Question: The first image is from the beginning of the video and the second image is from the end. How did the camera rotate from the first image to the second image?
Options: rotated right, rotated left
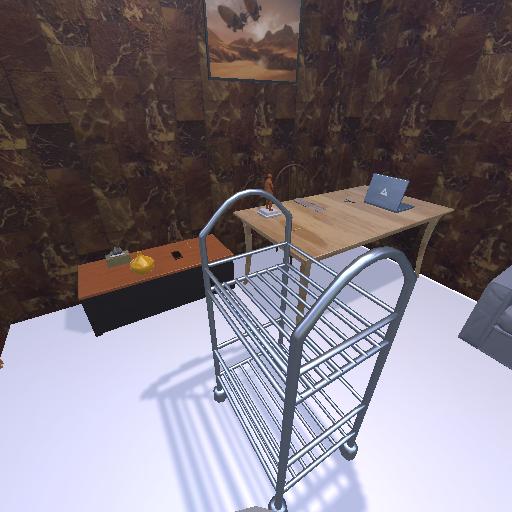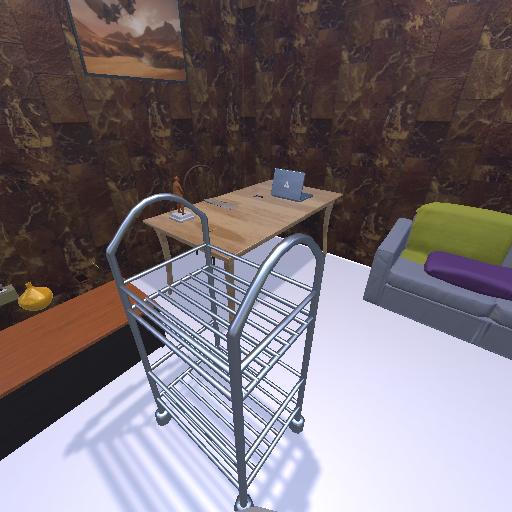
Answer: rotated right